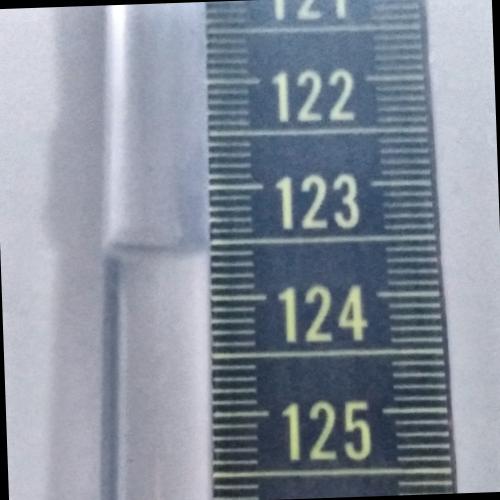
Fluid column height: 123.6 cm